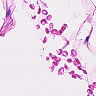
Metastatic tissue present: no